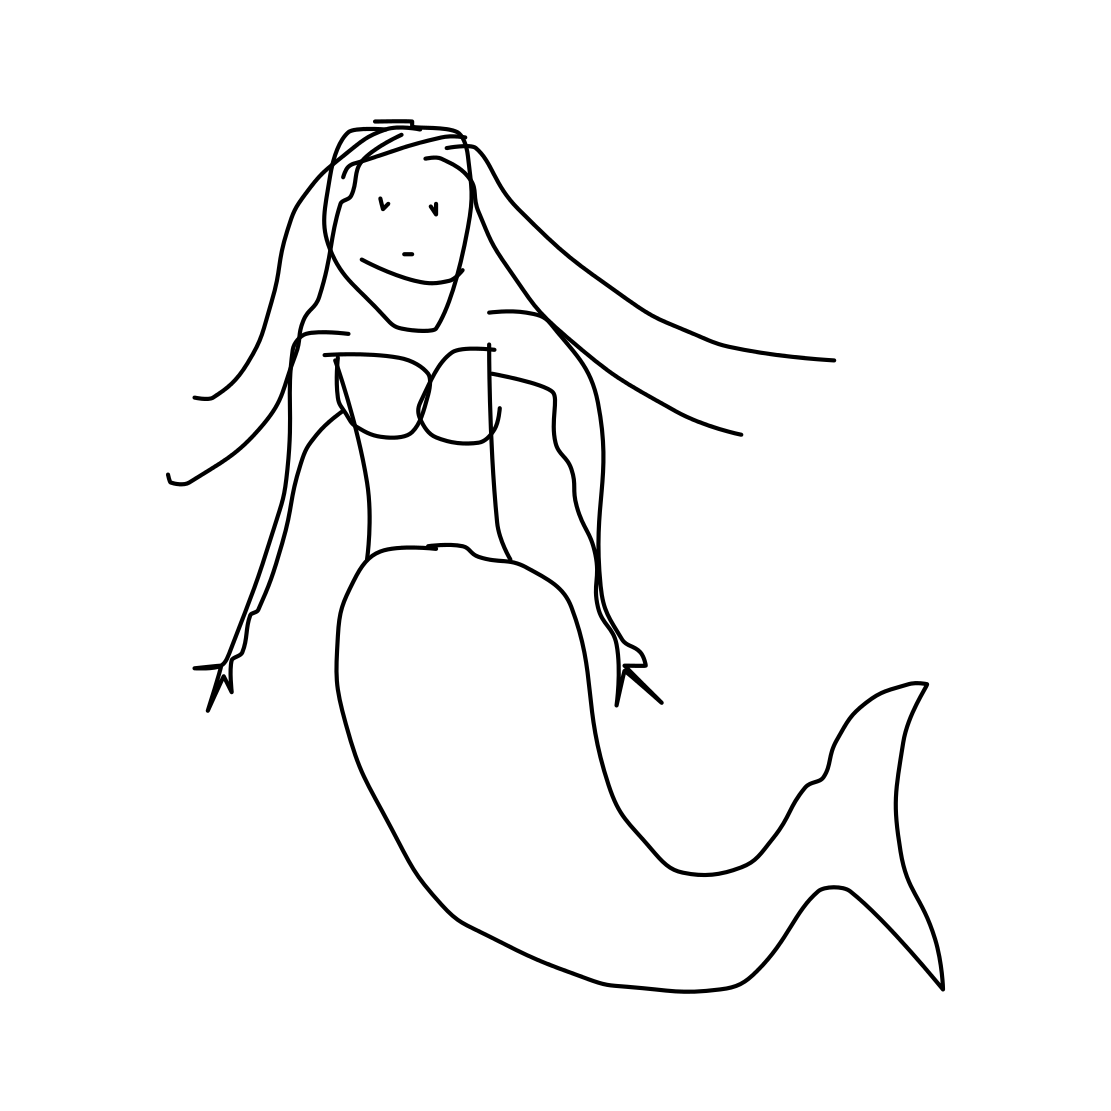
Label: mermaid